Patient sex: M
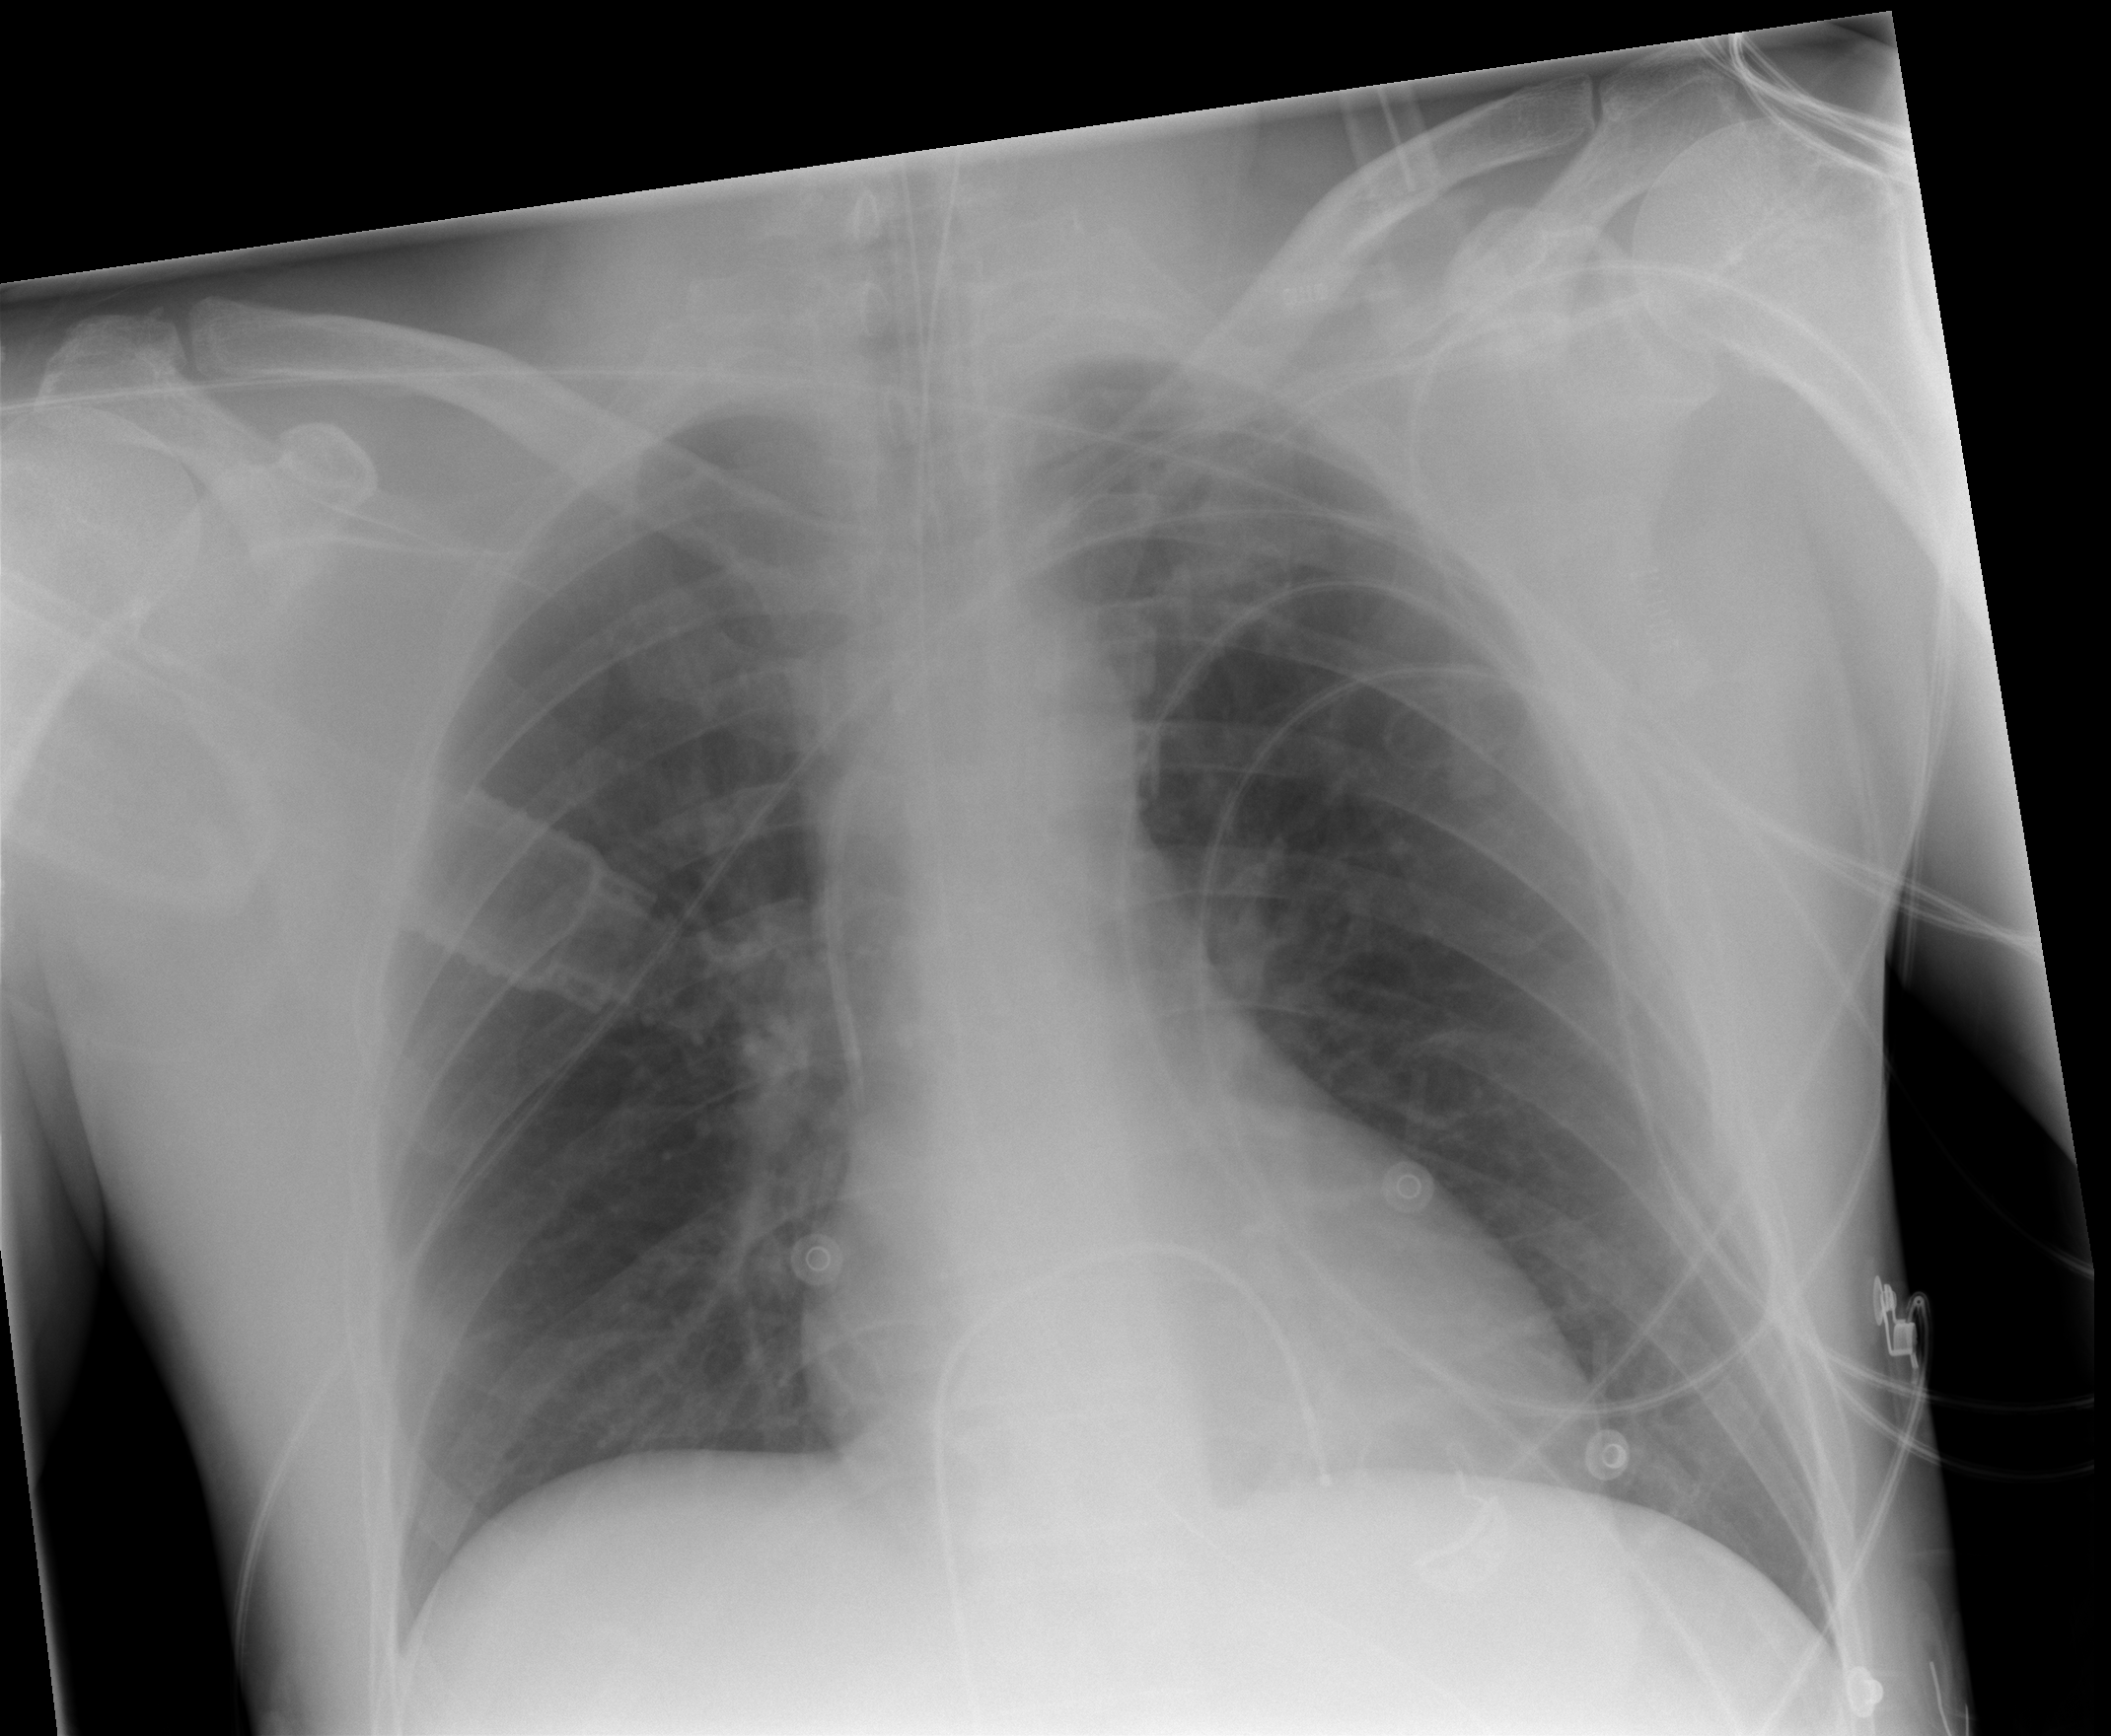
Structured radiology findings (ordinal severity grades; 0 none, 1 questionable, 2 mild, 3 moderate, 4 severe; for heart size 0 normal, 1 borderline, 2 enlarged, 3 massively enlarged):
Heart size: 0
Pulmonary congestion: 1
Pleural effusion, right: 0
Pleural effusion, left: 0
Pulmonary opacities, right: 0
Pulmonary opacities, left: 0
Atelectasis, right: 0
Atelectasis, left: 0